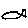
Label: fish